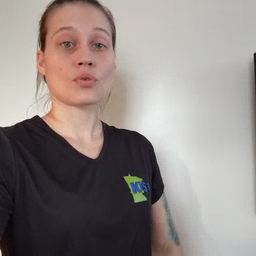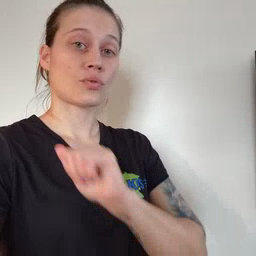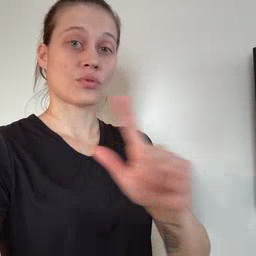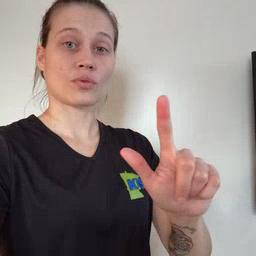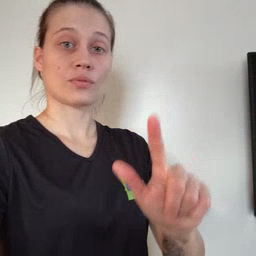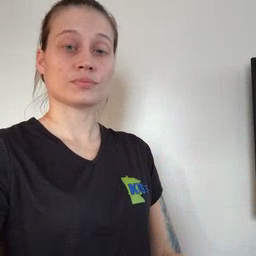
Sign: all